Question: I've been working on an iOS application and I came a cross with a bizarre behaviour.

This happens in iPhone 4 and 4S (I've not been able to test in iPhone 5 or 5S) but doesn't happen in the emulator or others apps in the same device. The interface is native (it's not a webapp).
Have anyone came across with this black spot?
EDIT: It happens in every TextField (secure or not)
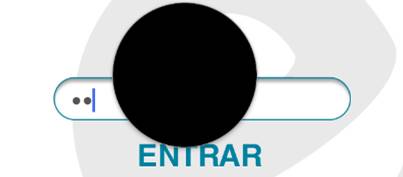
Answer: I had the same issue, and just solved it for myself.
In my app, I'm presenting different modes of my app in different 'UIWindow's, which involves creating different windows and changing which window is key and visible.
The text fields with the black eyeglass showing up were in a certain window, whose 'windowLevel = UIWindowLevelNormal'.
Changing my 'keyWindow''s 'windowLevel' did the trick for me:
'keyWindow.windowLevel = UIWindowLevelNormal + 0.1;'
Voila somehow it's working... I hope this helps!